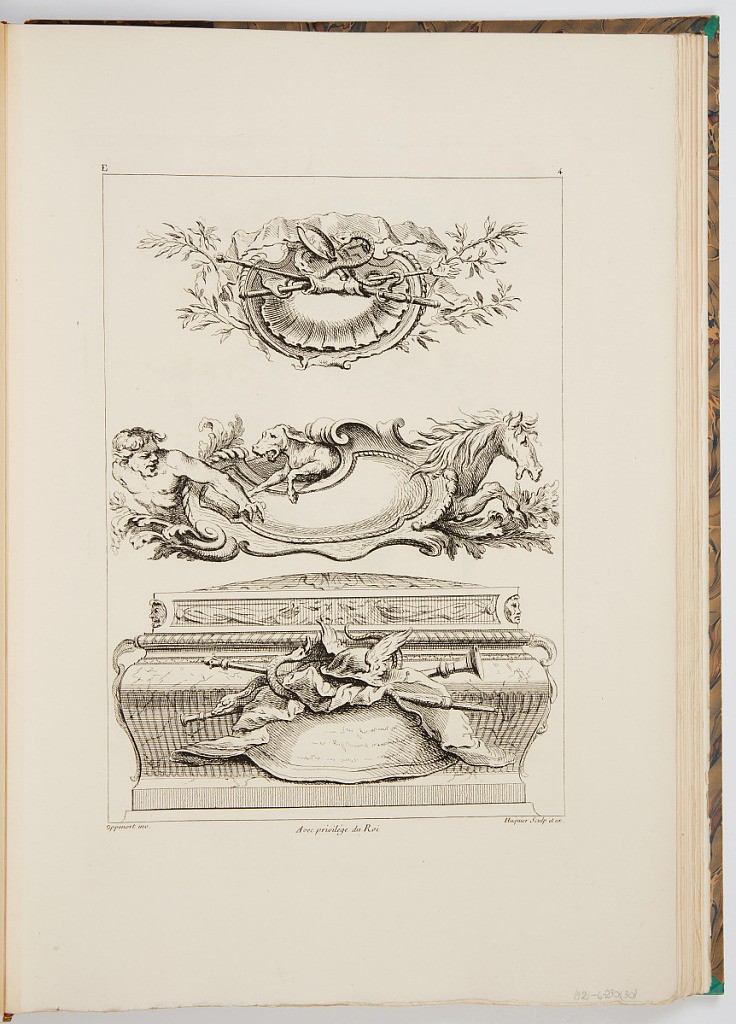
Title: Designs for Cartouches
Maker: Gilles-Marie Oppenord, French, 1672–1742
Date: ca. 1900
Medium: Photomechanical print
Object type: Bound print
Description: Three cartouches, featuring, from top to bottom: a cartouche with branches and a shell; a cartouche with a man, dog, and horse; and a cartouche on a tomb. The plate is signed and numbered.